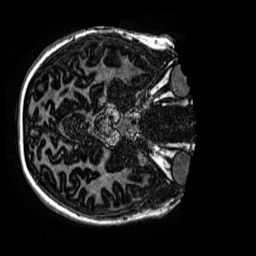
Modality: MP2RAGE
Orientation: axial
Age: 12
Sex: female
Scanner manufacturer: siemens
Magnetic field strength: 3 T
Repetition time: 4 s
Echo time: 0.00299 s